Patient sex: F
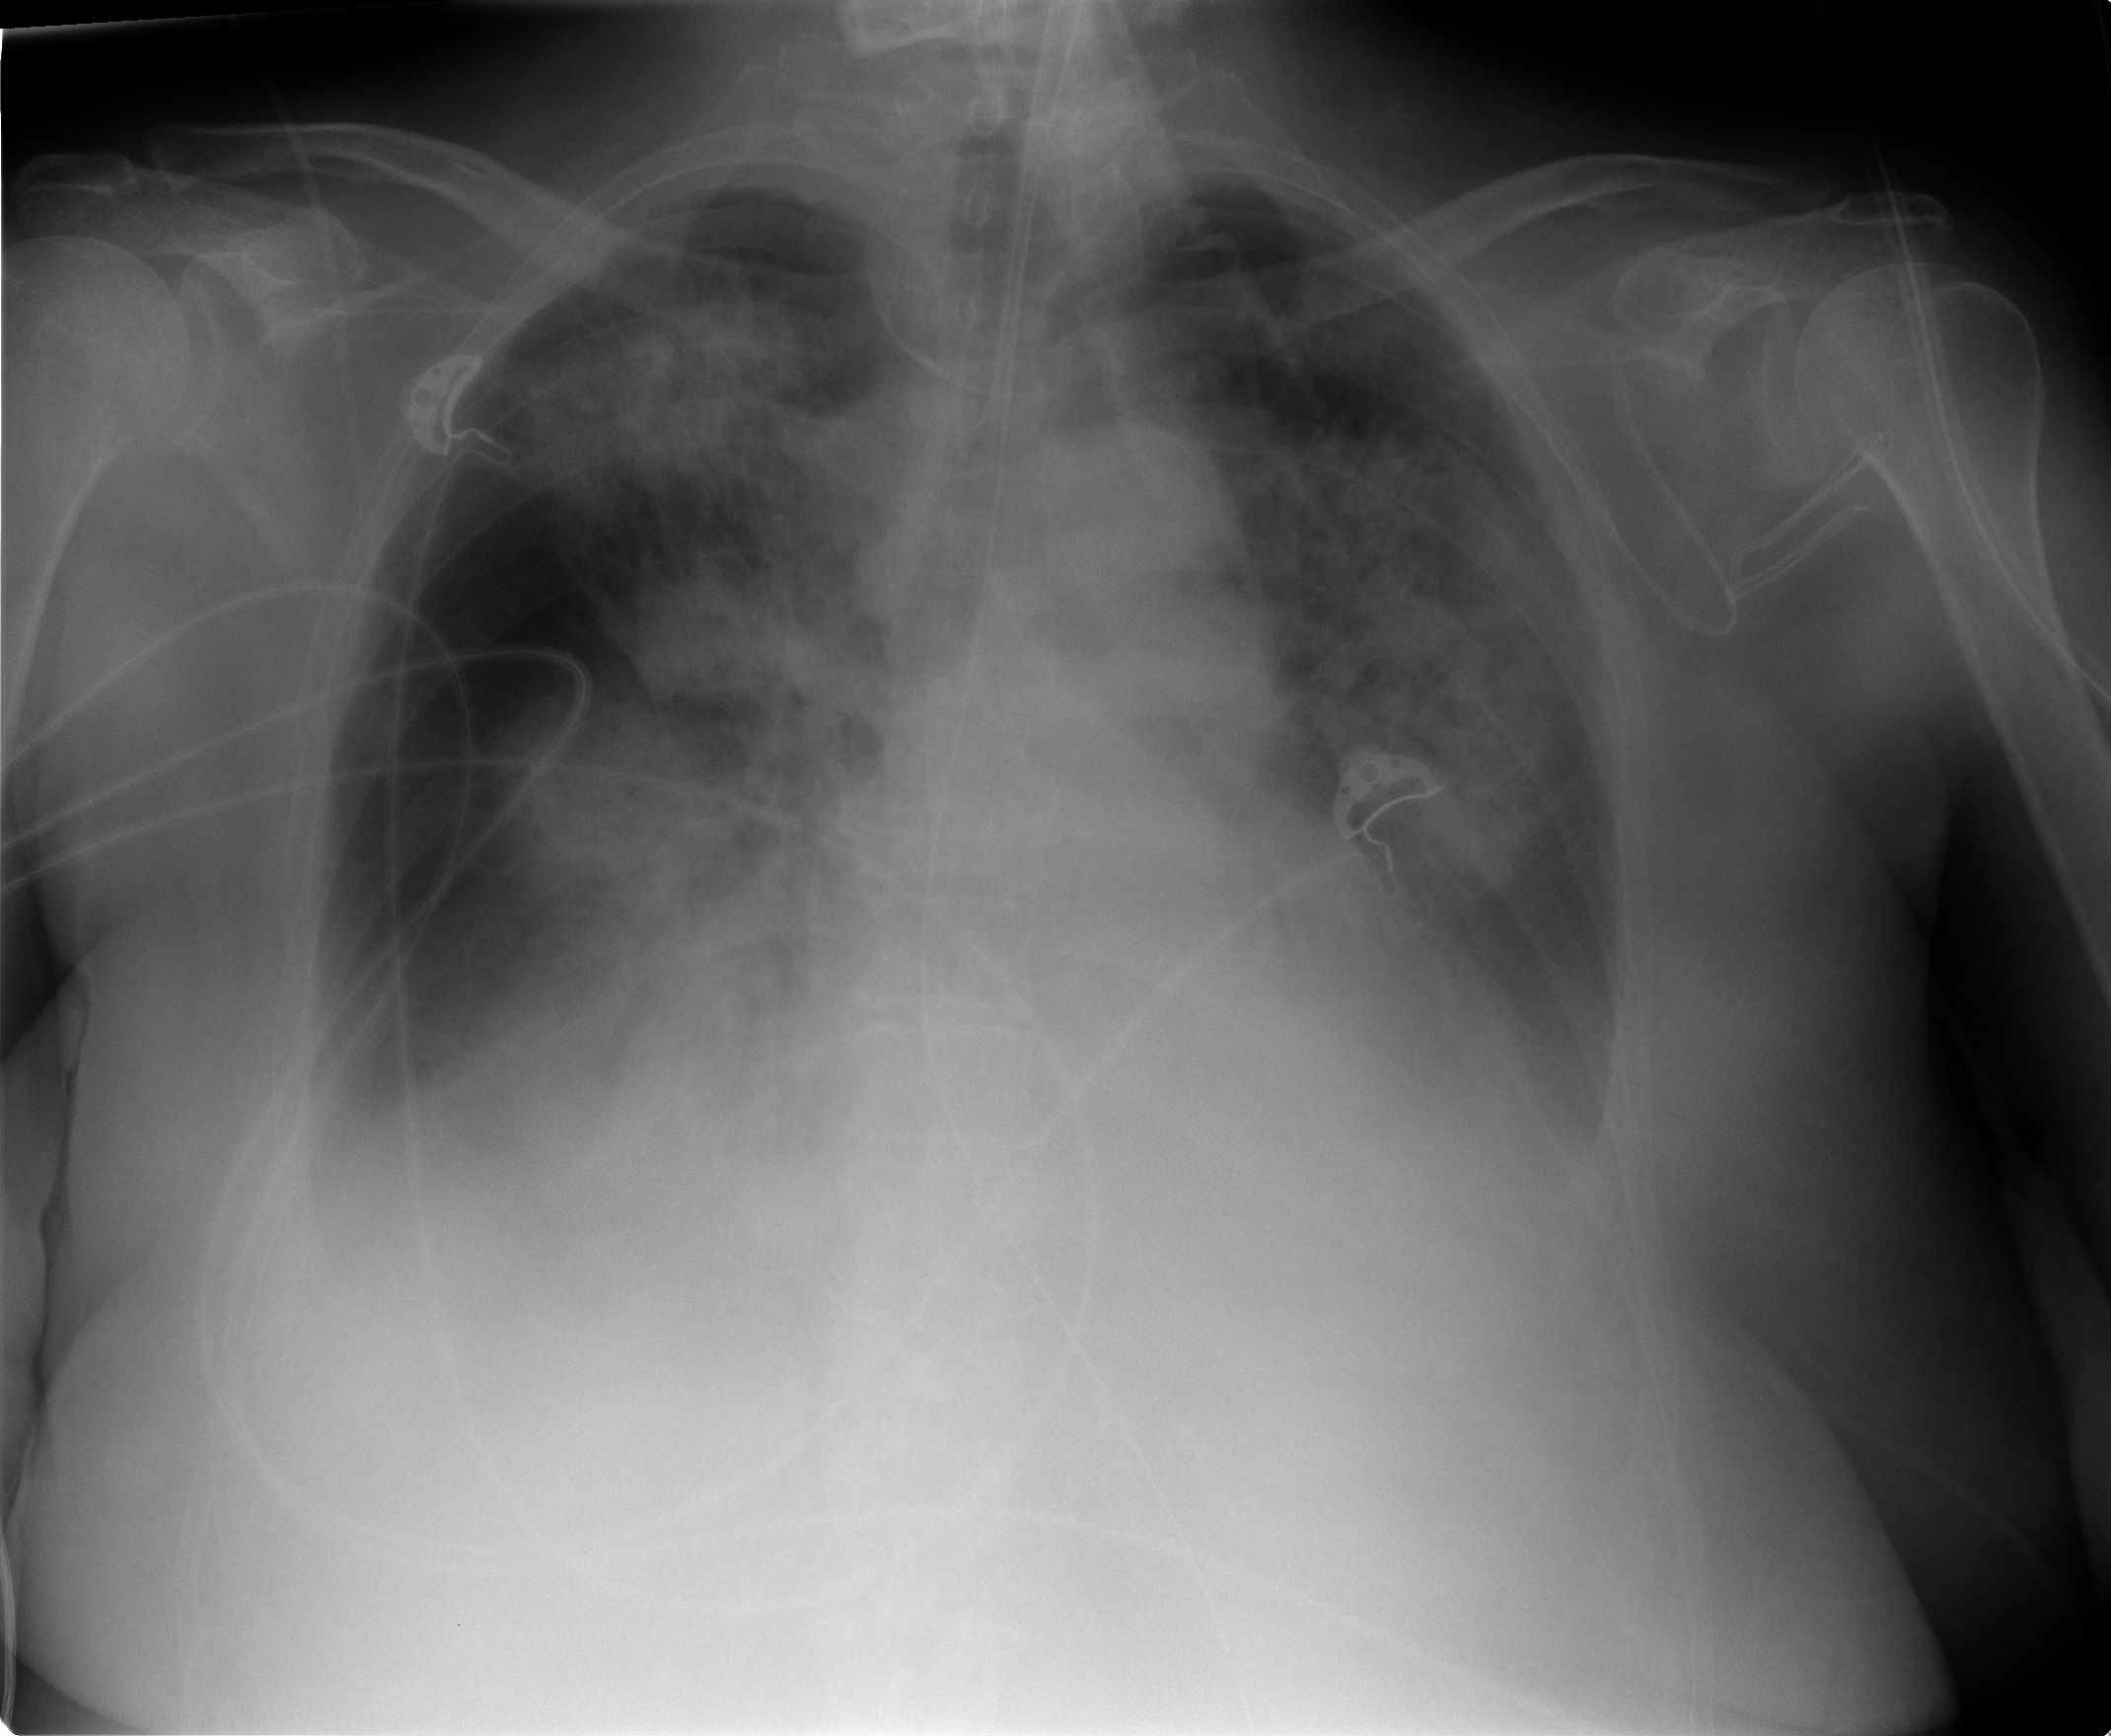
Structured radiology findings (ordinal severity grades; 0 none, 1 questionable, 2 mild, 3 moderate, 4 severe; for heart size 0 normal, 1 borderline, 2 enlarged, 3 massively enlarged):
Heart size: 2
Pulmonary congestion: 2
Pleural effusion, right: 2
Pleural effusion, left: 2
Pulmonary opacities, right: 3
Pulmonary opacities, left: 3
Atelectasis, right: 3
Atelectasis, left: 2